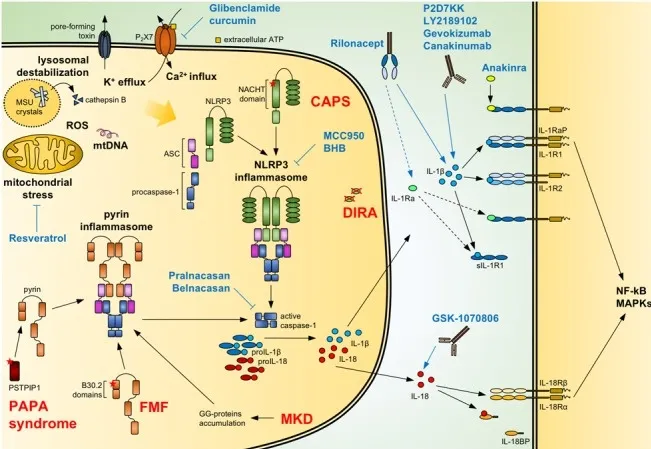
Regulation of IL-1/18 production and current IL-1/18 antagonists. Pathogen- and danger-associated molecular patterns can induce the formation of a functional inflammasome via events including mitochondrial stress with release of oxidized mtDNA, ROS, lysosomal destabilization with cathepsin B release, changes in intracellular calcium (Ca2+) and potassium (K+) efflux. Also, mutations of NACHT-PYD domains of NLRP3 in cryopyrin-associated periodic syndromes (CAPS) lead to the activation of the NLRP3 inflammasome. Similarly, mutations of B30.2 domains in familial Mediterranean fever (FMF) and of PSTPIP1 in PAPA syndrome or accumulation of geranylgeranylated proteins (GG-proteins) in mevalonate kinase deficiency (MKD) lead to activation of the pyrin inflammasome. Activated inflammasomes recruit procaspase-1 via the adaptor ASC. Autocatalytically cleaved and activated caspase-1 can then process IL-1beta and IL-18. The secreted cytokines bind to the IL-1 receptor (IL-1R1:IL-1RaP) and IL-18 receptor (IL-18Ralpha:IL-18Rbeta), respectively, resulting in NF-kappaB and MAPKs signaling. Soluble IL-1R1 (sIL-1R1), IL-1R2 and IL-18 binding protein (IL-18BP) can block the signaling pathway. Caspase-1 activity can be modulated by the specific inhibitors Pralnacasan and Belnacasan. The activation of the NLRP3 inflammasome can be inhibited with Glibenclamide and curcumin inhibiting or downregulating the ATP-sensitive K+-channels P2X7, respectively; with Resveratrol increasing autophagy and inhibiting mitochondrial stress; and with the specific NLRP3 inhibitors MCC950 and BHB. Anakinra and the secreted IL-1 receptor antagonist (IL-1Ra), absent in deficiency of IL-1 receptor antagonist (DIRA) patients, compete with IL-1beta and IL-1alpha (not shown) for binding to the IL-1 receptor. Rilonacept acts as a soluble decoy binding IL-1beta and with lower affinity IL-1alpha (not shown) and IL-1Ra. The recombinant antibodies Canakinumab, Gevokizumab, LY2189102, and P2D7KK specifically target and neutralize IL-1beta. Similarly, GSK-1070806 and MABp1 inhibits IL-18 and IL-1alpha (not shown), respectively. Blue arrows: inhibitory effect; dotted arrow: low affinity; ASC, apoptosis associated speck-like domain protein containing a CARD; MSU, monosodium urate; mtDNA, mitochondrial DNA; ROS, reactive oxygen species.
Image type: pathology (immunostaining)